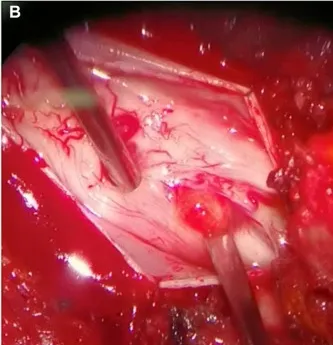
Operative and pathological findings. We found that the lesion arose from the cauda equina (B).
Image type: medical_photograph (other_medical_photograph)